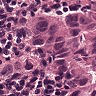
Metastatic tissue present: yes